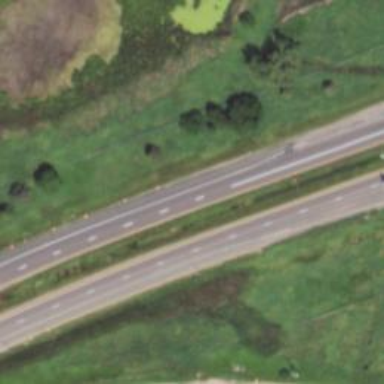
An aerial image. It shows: Motorway junction.